Field crop: maize
Growth stage: 2
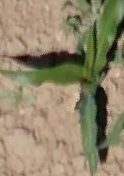
Species: maize